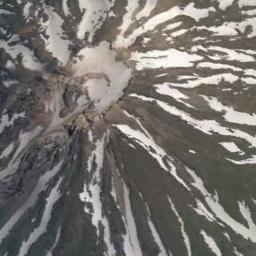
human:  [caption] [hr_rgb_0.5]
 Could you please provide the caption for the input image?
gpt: The snow berg is consist of bare land and white snow .

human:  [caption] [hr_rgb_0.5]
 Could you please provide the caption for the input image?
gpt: The snowberg is partly covered with snow and ice and a cirque also is in the snowberg .

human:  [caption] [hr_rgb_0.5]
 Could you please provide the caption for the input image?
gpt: White snow and brown bare ground intersect on the snow mountain .

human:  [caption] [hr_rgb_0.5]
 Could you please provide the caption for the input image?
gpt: There is snow on the part of the snowberg .

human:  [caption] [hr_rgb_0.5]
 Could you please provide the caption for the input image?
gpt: The snowberg is covered with snow and bare land .